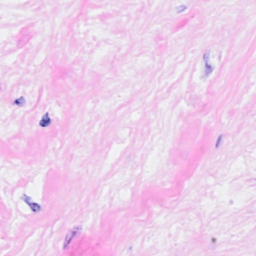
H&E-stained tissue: Breast